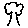
Label: tree